Question: I have a JTable with two columns: a key name and the value. In the value columns are multiple data types allowed like this image:

So in column 1 I might have a boolean in row 1 and a string in row 2. But the method 'getColumnClass(...)' only allows me to set a data type for the complete column.
Is there any way to set column-row specific data types?
Greetings,
mythbu
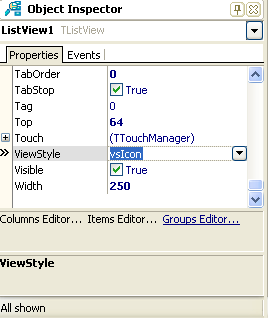
Answer: You cannot have two data types to the same column. But for your case, my suggestion is use rendering.
1. Read about Editors and Renderers.
2. Define the column data type as a component class which contains a JPanel.
3. Render the column. Your Renderer class returns a Panel to the column. It should have a constraint, basing on that you should add components to the Panel and return the Panel.
This example shows how rendering can be used in these kind of cases.
'''
class PanelCellRenderer extends JPanel implements TableCellRenderer {
public Component getTableCellRendererComponent(final JTable table, Object value, boolean isSelected, boolean hasFocus, int row, int column) {
// row number is used as a constraint.
if(row == 0) {
this.add( new JTextField("", 20));
} else if(row == 1) {
this.add( new JCheckBox());
} else if(row == 2) {
this.add( new JButton());
} else {
this.add( new JLabel("Row-4"));
}
return this;
}
}
'''
// Output:
The first row is a panel with 'JTextField'.
Similarly 2nd, 3rd rows has 'JCheckBox' and 'JButton'.
4th row has a 'JLabel' with text.

This is just a try. Even I haven't done this before. Please correct me if I am wrong.